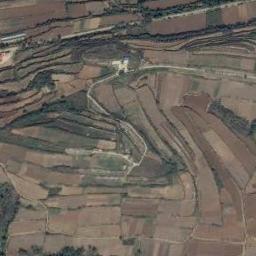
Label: terrace